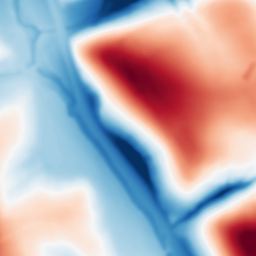
Category: multiscale
Decomposition family: dog
Decomposition parameters: sigma_low: 2
sigma_high: 50
Upsampling method: quadratic
Upsampling parameters: scale: 4
Upsampling scale: 4